【题型】填空题　【知识点】平面几何　【难度】easy
如图, 如果 $\angle A+$ \_\_\_\_\_\_ = $180^\circ$, 那么 $AD // BC$。

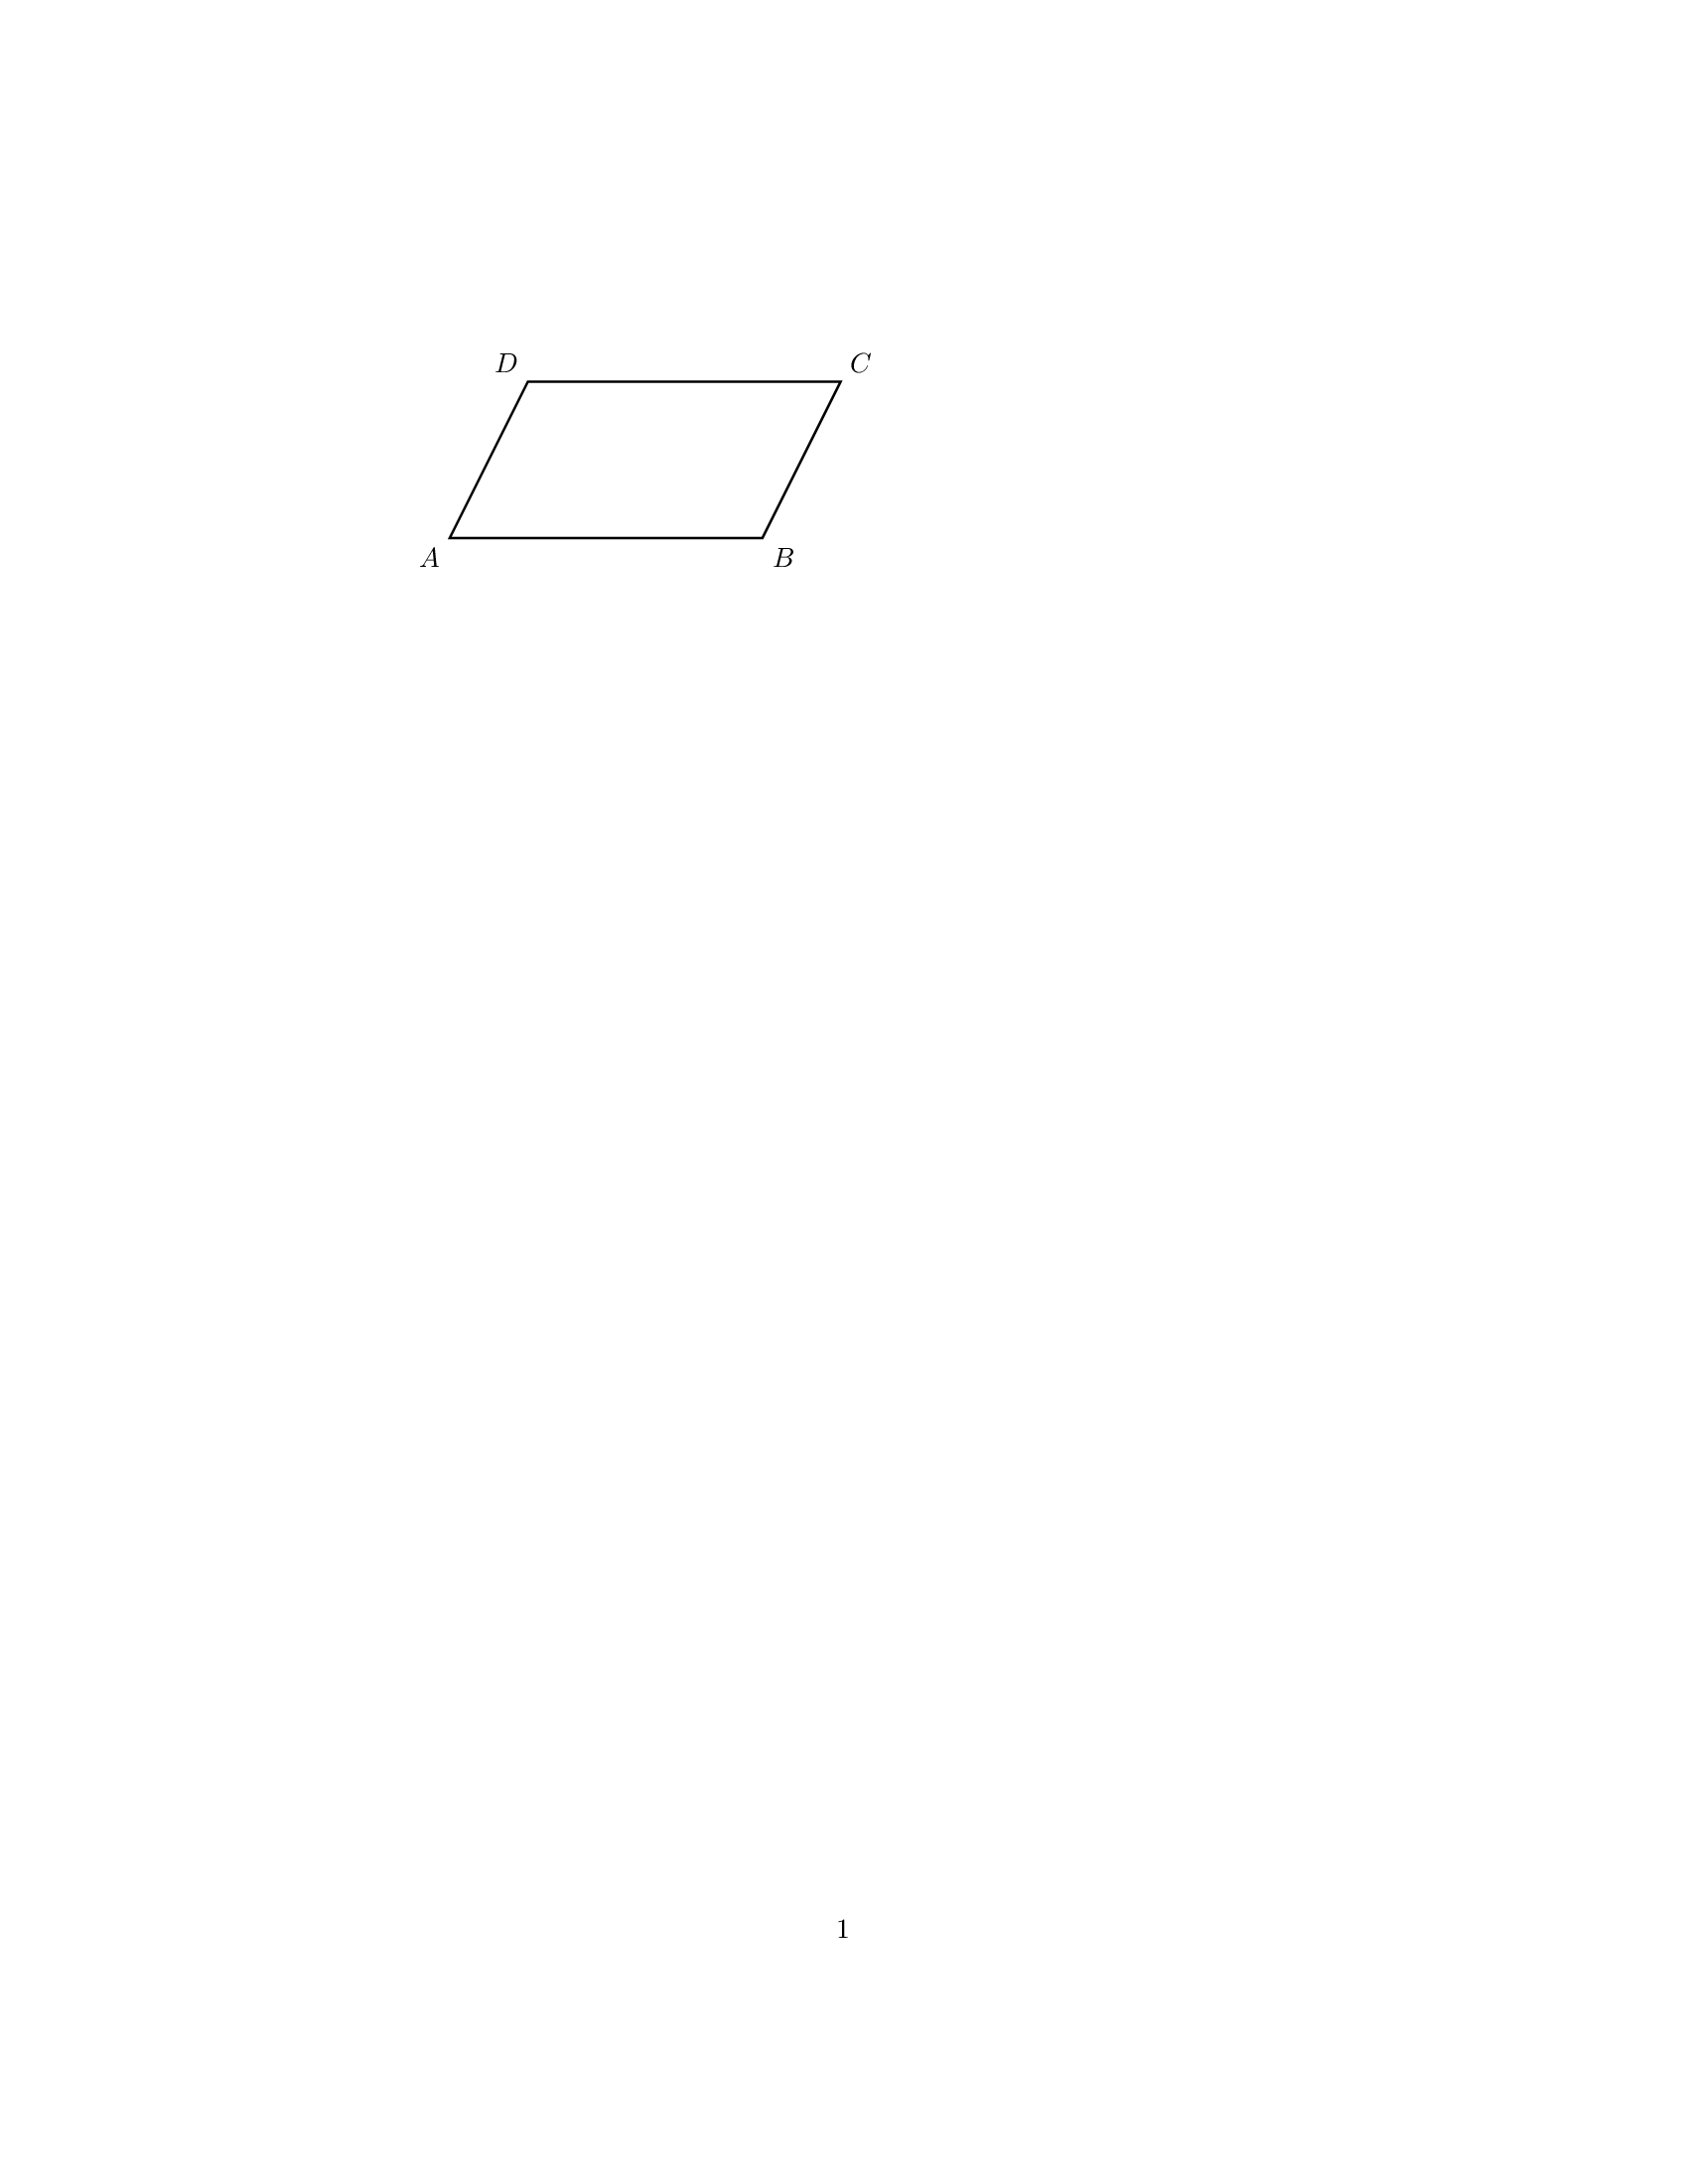
【解答】
\noindent \textbf{【答案】} $\angle B$

\noindent \textbf{【分析】} 根据平行线的判定定理即可得到结论．

\noindent \textbf{【详解】} 解：$\because \angle A+\angle B=180^\circ$，

$\therefore AD \parallel BC$．

\noindent 故答案为：$\angle B$．

\noindent \textbf{【点睛】} 本题考查了平行线的判定定理，熟练掌握平行线的判定定理是解题的关键．